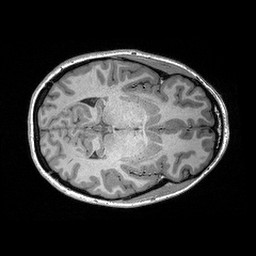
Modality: T1w
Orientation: axial
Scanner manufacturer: siemens
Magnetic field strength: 3 T
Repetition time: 2.3 s
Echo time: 0.00298 s